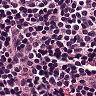
Metastatic tissue present: no